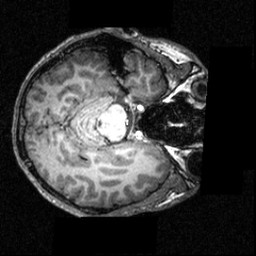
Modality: T1w
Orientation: axial
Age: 18
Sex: male
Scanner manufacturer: siemens
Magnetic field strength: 3.951 T
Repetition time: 1.5 s
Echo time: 0.00335 s